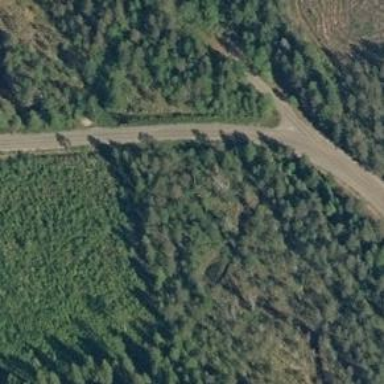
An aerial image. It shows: Unclassified road.